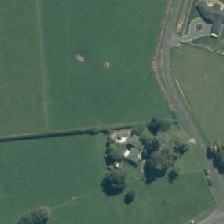
Land cover: urban_build_up